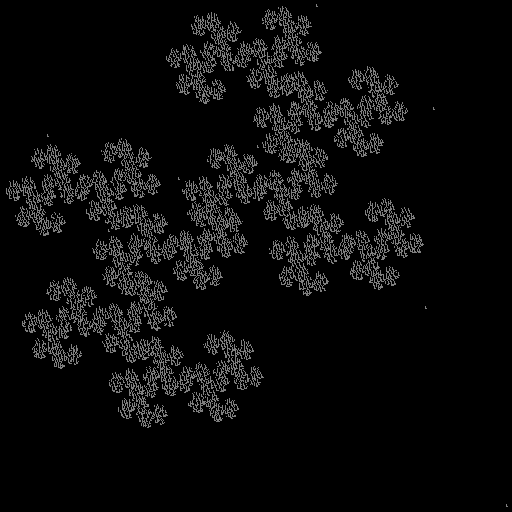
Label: dragon_curve